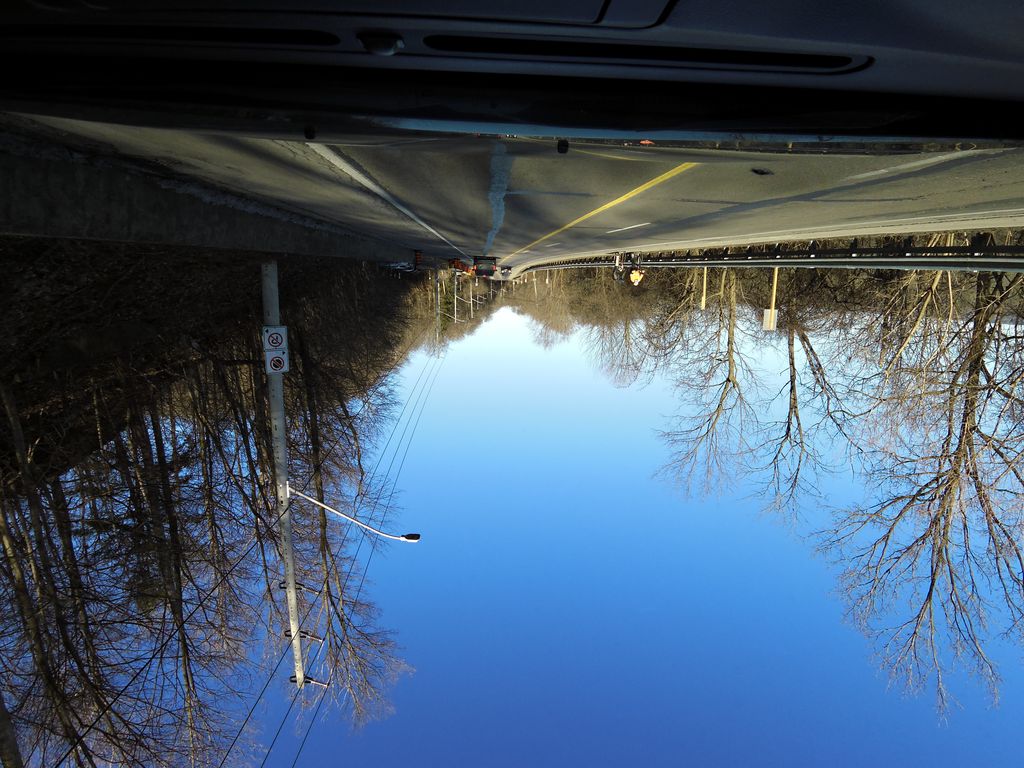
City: hamilton